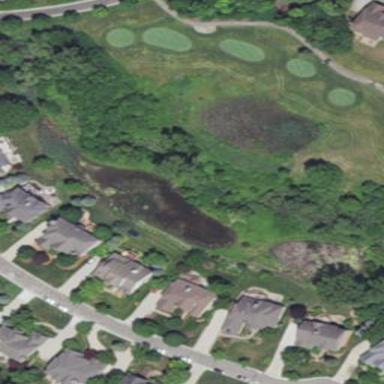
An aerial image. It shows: Serene pond surrounded by nature.